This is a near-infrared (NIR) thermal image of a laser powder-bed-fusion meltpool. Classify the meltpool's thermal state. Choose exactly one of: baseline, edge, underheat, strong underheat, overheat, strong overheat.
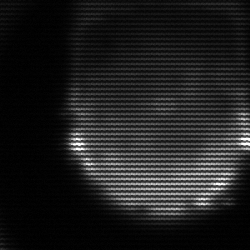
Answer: edge